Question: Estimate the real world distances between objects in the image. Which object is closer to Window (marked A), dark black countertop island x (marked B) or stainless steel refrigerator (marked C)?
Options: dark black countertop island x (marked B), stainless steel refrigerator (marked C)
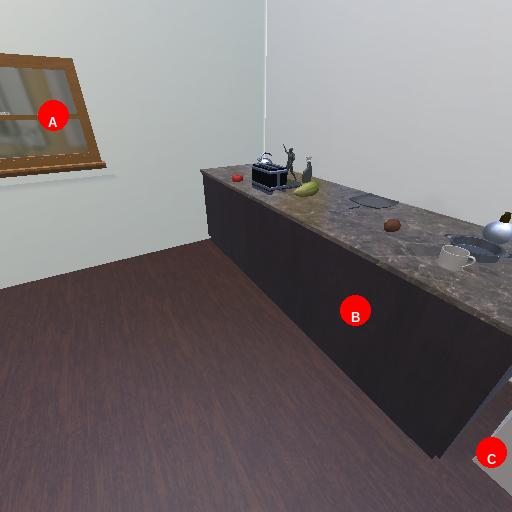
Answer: dark black countertop island x (marked B)